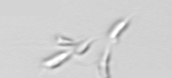
Label: Dinobryon